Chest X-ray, AP view. Patient: 67 years old, sex M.
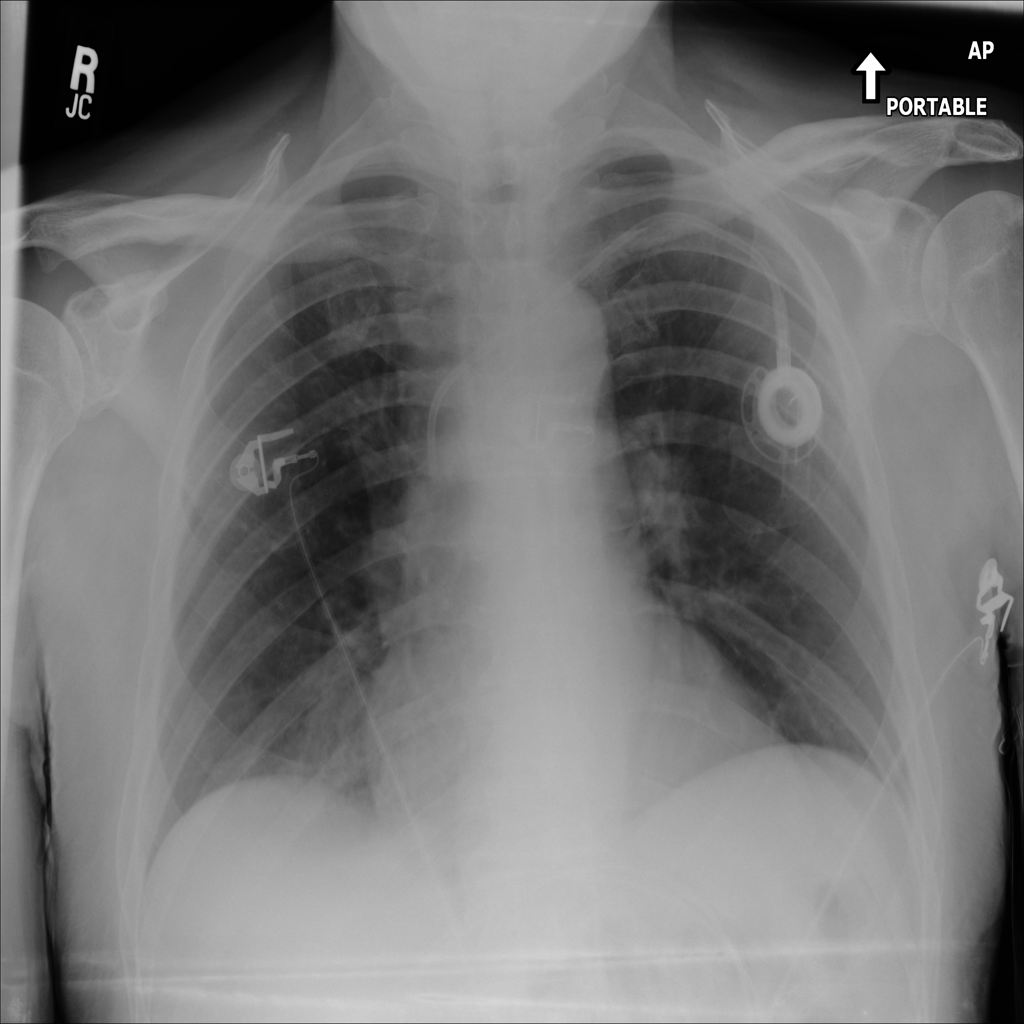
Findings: Infiltration